Interaction volume radius: 10 \u00c5
Interaction volume height: 10 \u00c5
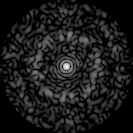
Disorder parameter: 0.8518